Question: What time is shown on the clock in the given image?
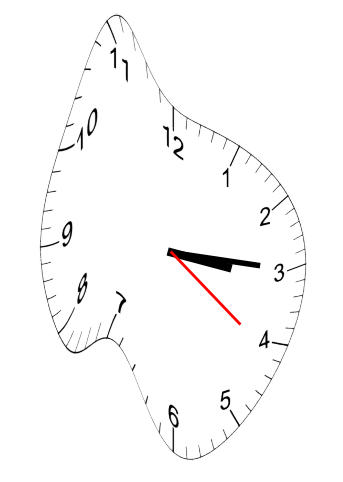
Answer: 03:15:21